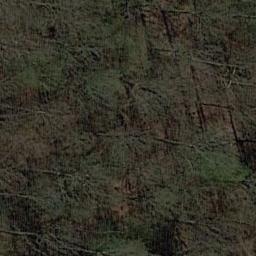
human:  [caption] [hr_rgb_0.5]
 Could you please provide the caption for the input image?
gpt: Many withered trees are in a forest .

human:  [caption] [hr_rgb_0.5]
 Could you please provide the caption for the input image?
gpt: The forest is on the bare land .

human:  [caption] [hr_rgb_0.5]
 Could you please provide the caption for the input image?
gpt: The forest has some sparse green trees and the forest soil is deep yellow .

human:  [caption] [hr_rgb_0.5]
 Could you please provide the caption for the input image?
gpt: This is a dense forest .

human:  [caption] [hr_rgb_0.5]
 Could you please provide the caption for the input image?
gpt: A sparse forest with some withered trees .